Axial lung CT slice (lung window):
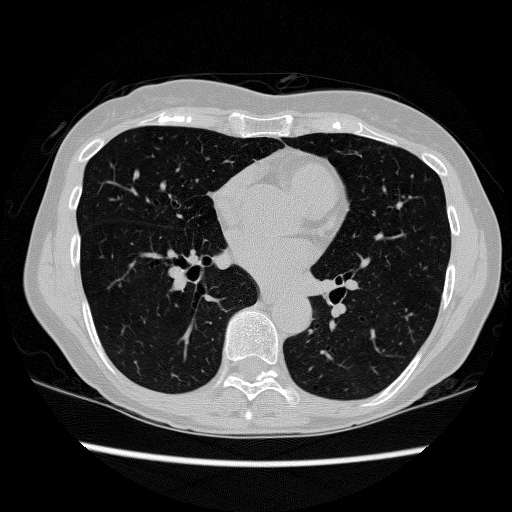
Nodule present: no